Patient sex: M
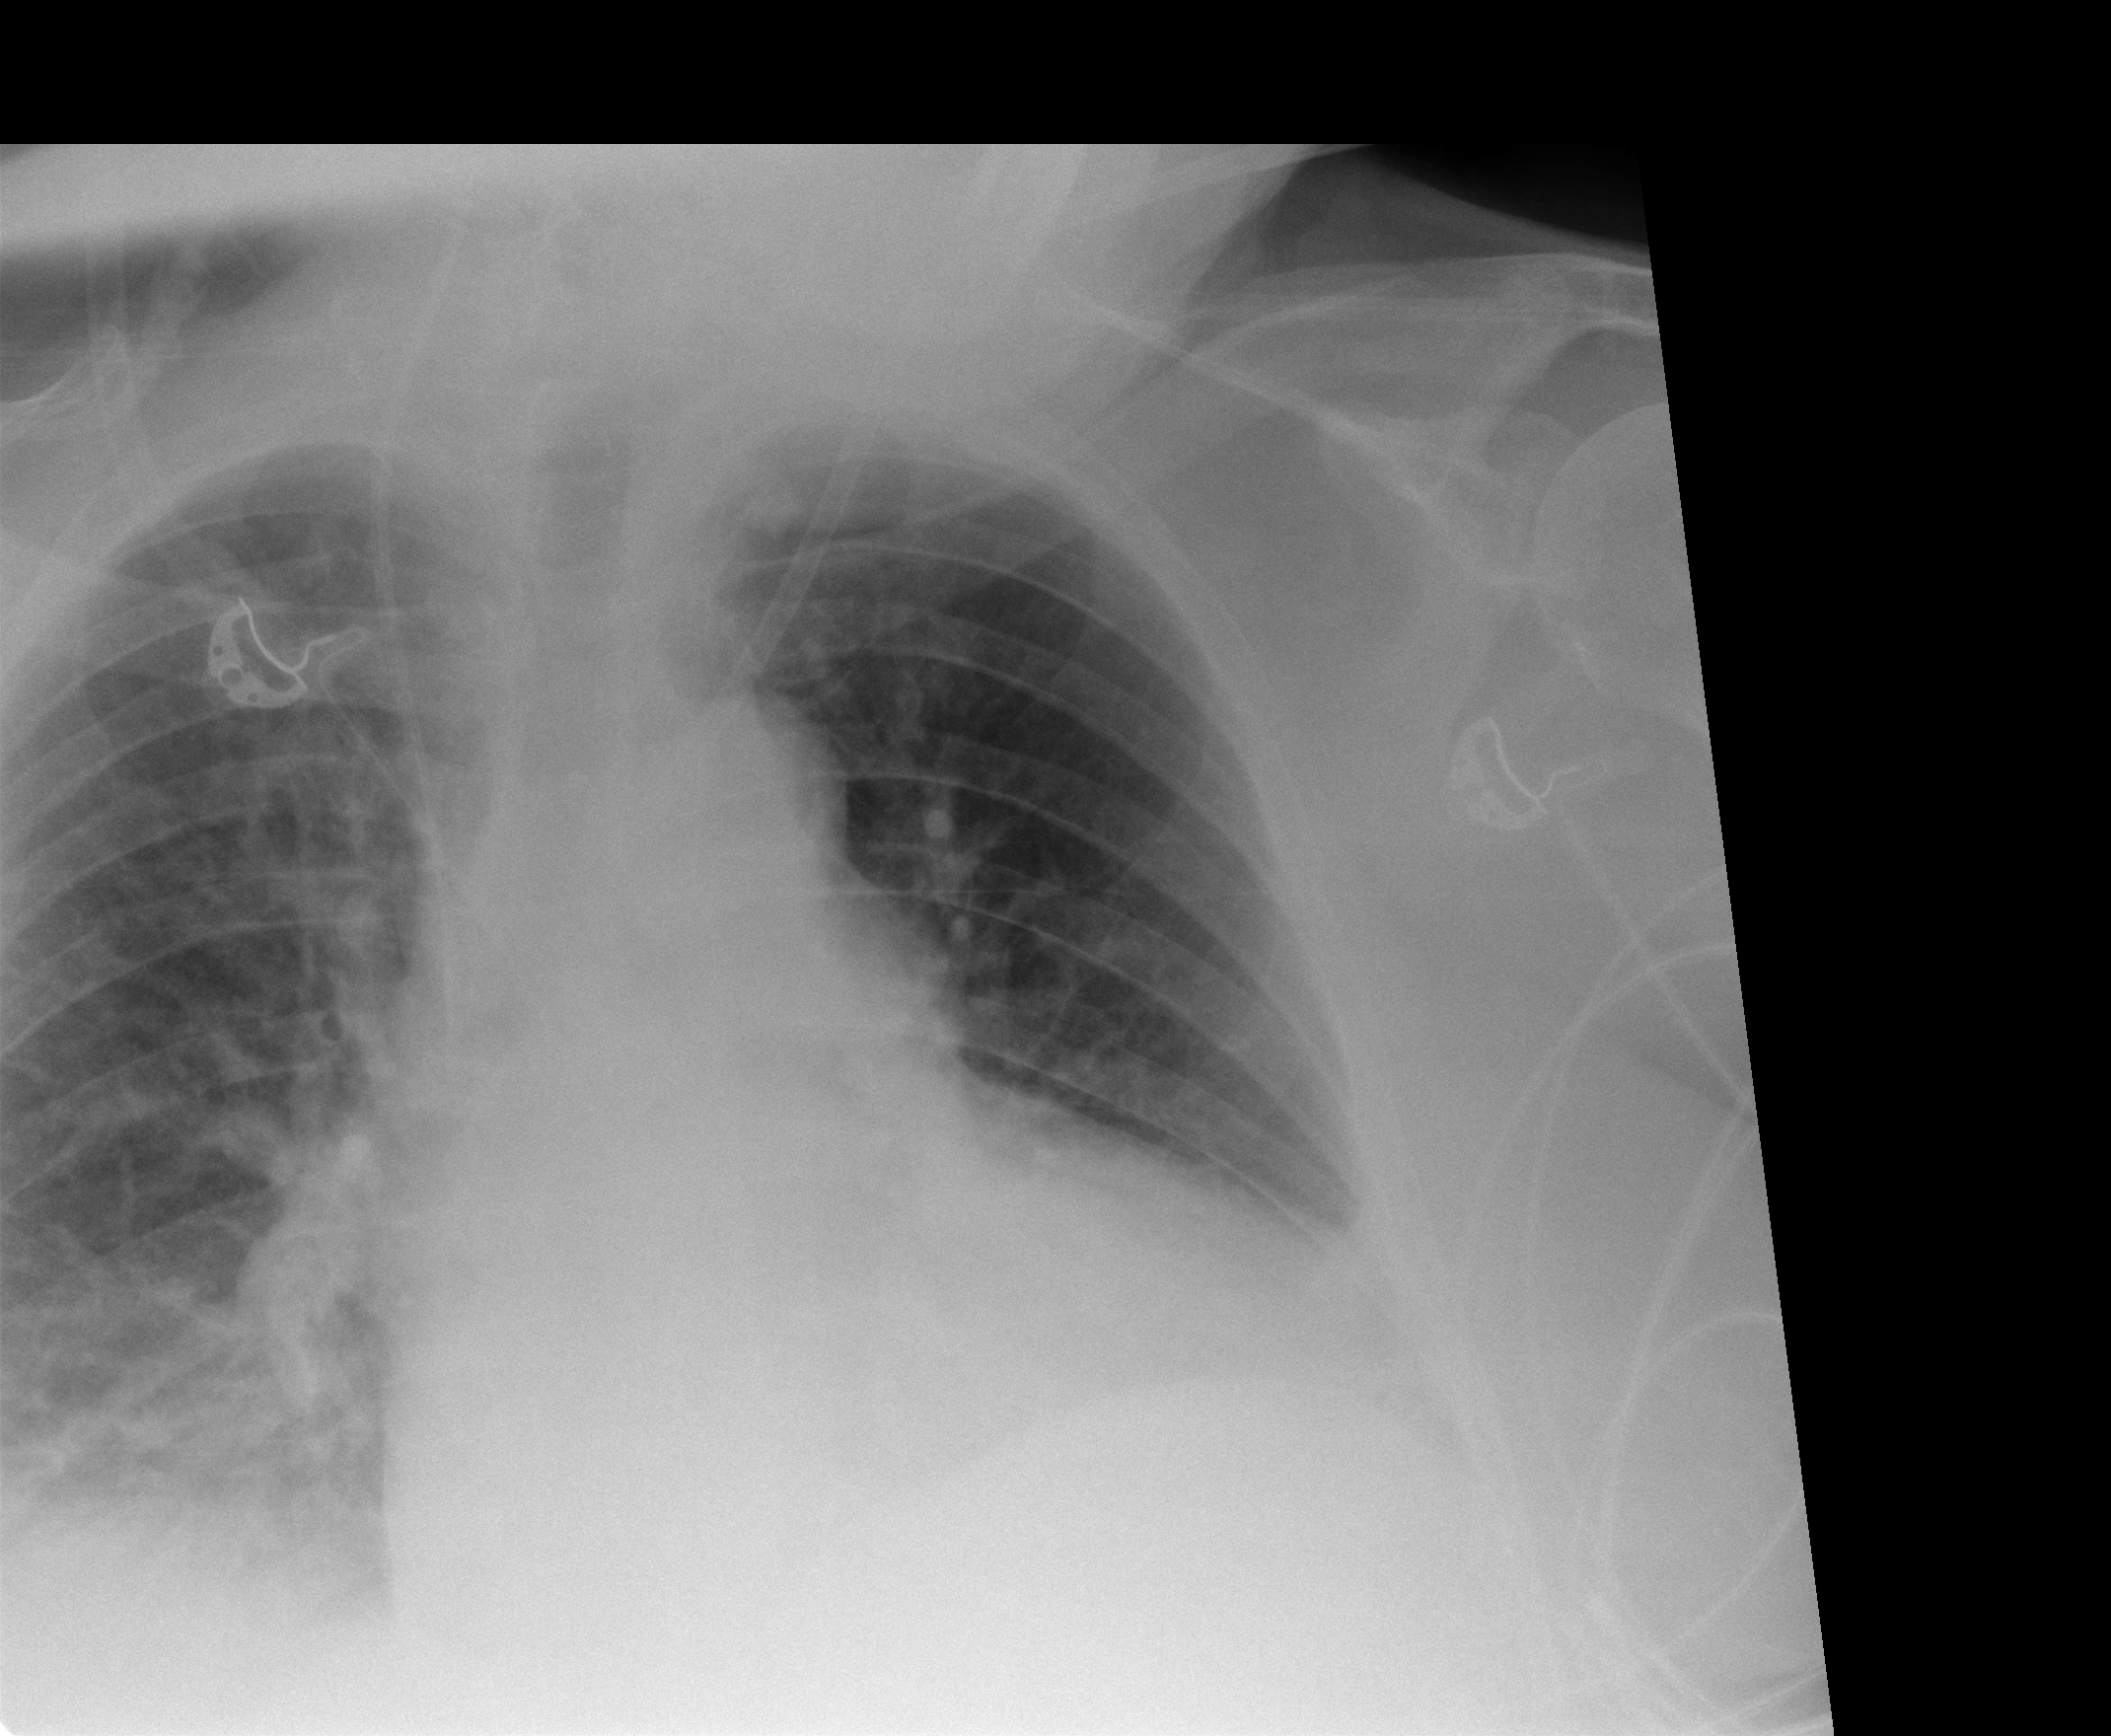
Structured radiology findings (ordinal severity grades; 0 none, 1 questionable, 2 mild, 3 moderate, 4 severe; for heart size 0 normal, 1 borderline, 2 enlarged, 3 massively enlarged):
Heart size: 2
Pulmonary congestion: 2
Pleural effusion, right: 2
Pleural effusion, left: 1
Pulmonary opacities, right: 0
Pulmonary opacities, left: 0
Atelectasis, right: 2
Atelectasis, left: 1